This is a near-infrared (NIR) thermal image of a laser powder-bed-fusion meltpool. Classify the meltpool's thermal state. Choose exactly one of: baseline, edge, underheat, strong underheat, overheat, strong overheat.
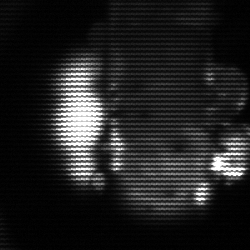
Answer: strong underheat